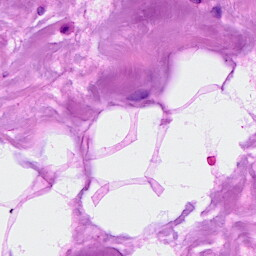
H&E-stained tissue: Breast